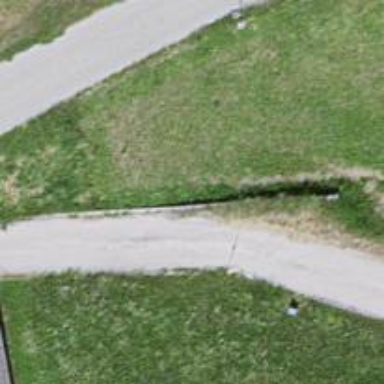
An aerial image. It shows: Driveway.